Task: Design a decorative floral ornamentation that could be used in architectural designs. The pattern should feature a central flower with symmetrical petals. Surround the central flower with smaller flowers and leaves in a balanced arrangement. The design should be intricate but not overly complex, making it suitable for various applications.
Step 1336:
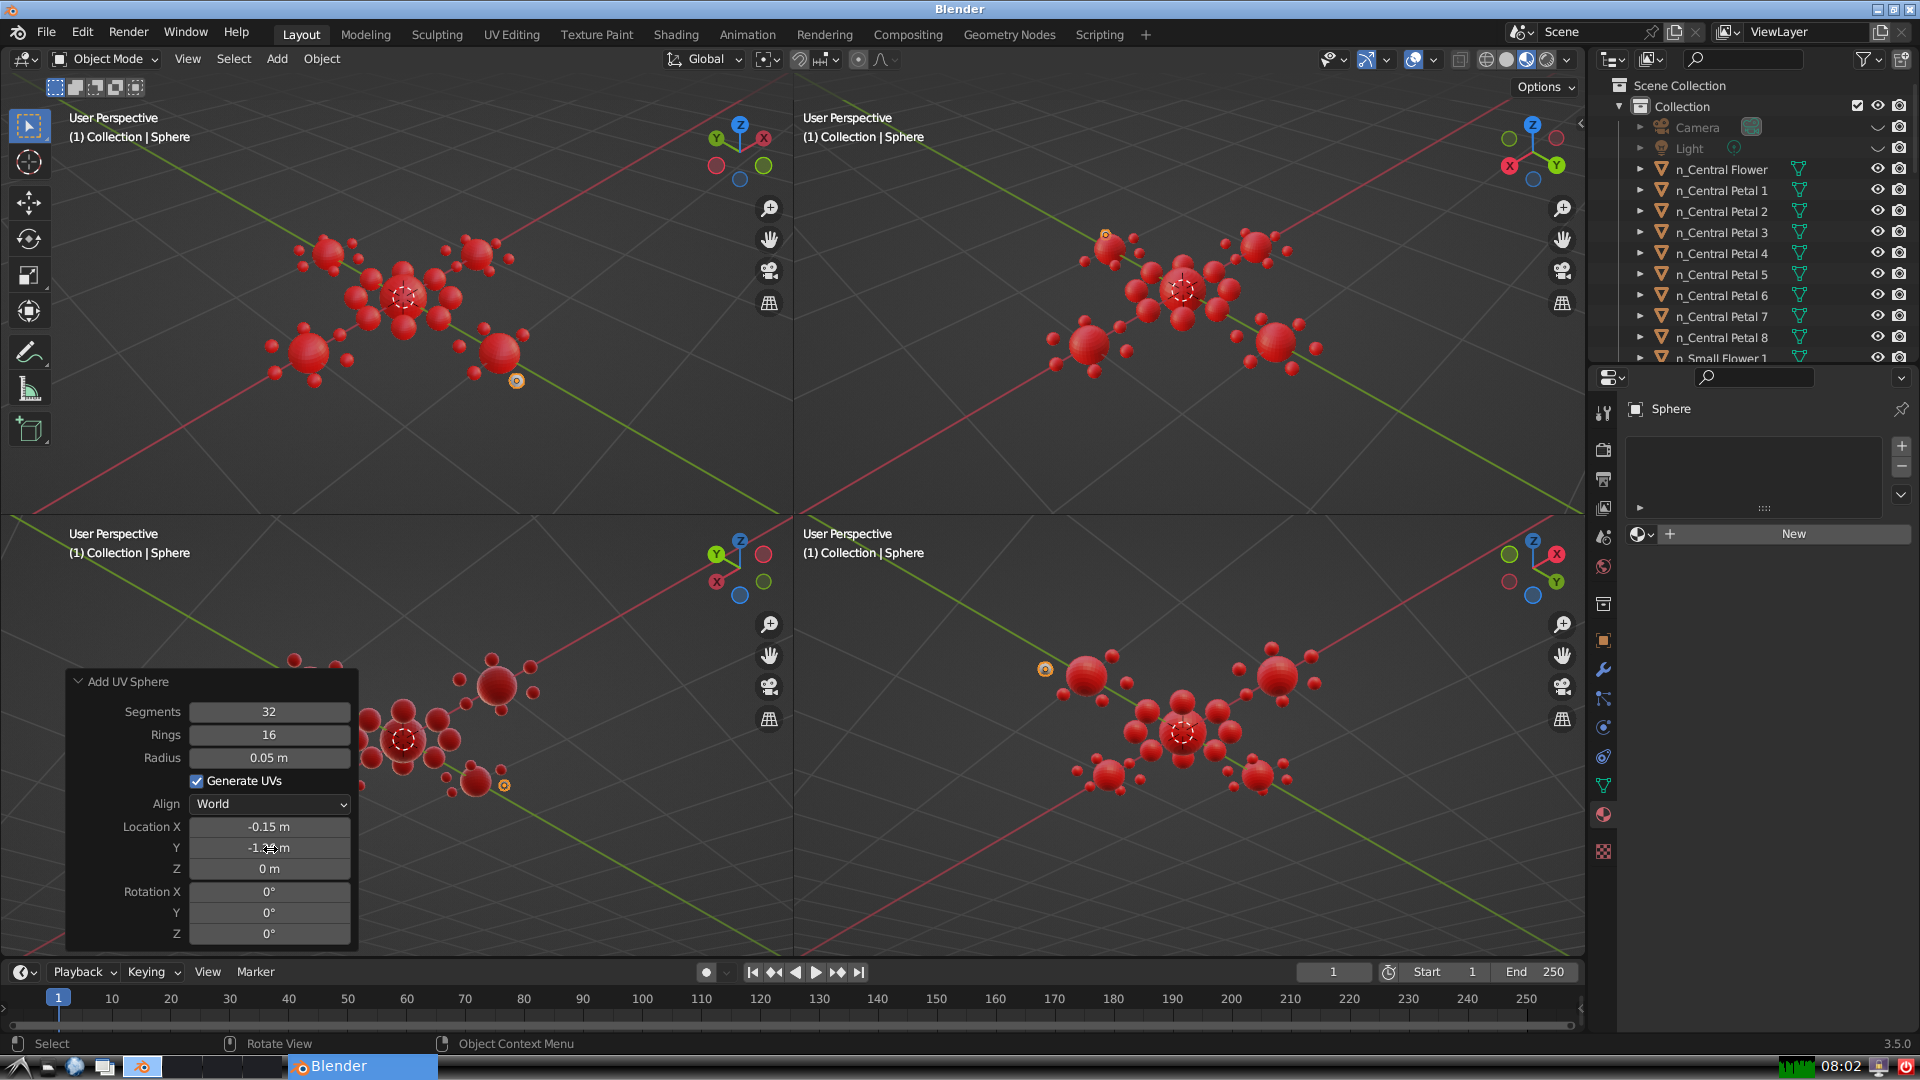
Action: {"mouse_move": [270, 867]}